Interaction volume radius: 10 \u00c5
Interaction volume height: 50 \u00c5
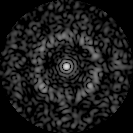
Disorder parameter: 0.7652